【题型】证明题　【知识点】解析几何　【难度】hard
已知椭圆的标准方程为 \(\dfrac{x^2}{4} + y^2 = 1\)，定点 \(A(-2,0)\)，直线 \(l\) 与椭圆交于 \(P,Q\) 两点且不过原点。

\vspace{0.8em}

(1) 求椭圆的焦点坐标，并且指出椭圆上的任意一点到椭圆右焦点的距离的取值范围（直接写出结果，可以不用证明）；

\vspace{0.8em}

(2) 若 \(AP \perp AQ\)，求证：直线 \(l\) 经过定点，并求出定点的坐标；

\vspace{0.8em}

(3) 若直线 \(OP, PQ, OQ\) 的斜率分别为 \(k_1, k_2, k_3\)，且 \(k_2^2 = k_1 k_3\)，求 \(\triangle OPQ\) 面积的取值范围。
【解答】
【详解】（1）$\because$ 椭圆方程为 $\dfrac{x^2}{4} + y^2 = 1$，

$\therefore a^2 = 4, b^2 = 1$，

$\therefore c^2 = a^2 - b^2 = 4 - 1 = 3$，则 $c = \sqrt{3}$，

$\therefore$ 焦点坐标为 $(-\sqrt{3},0),\ (\sqrt{3},0)$

$\because$ 椭圆的长半轴为 $a = \sqrt{4} = 2$，

$\therefore$ 椭圆上的任意一点到椭圆右焦点的距离 $d \in [a-c, a+c] = [2-\sqrt{3}, 2+\sqrt{3}]$。

---

（2）

$\because$ 直线 $l$ 与椭圆交于 $P,Q$ 两点且不过原点，设直线 $l$ 的方程为 $y = kx + m, m \neq 0$，

联立椭圆方程得 $(1 + 4k^2)x^2 + 8kmx + 4m^2 - 4 = 0$，

设点 $P(x_1,y_1), Q(x_2,y_2)$，

$\therefore x_1 + x_2 = -\dfrac{8km}{1 + 4k^2},\ x_1x_2 = \dfrac{4m^2 - 4}{1 + 4k^2}$，

$\because AP \perp AQ,\ \overrightarrow{AP} = (x_1 + 2, y_1),\ \overrightarrow{AQ} = (x_2 + 2, y_2)$，

$\therefore \overrightarrow{AP} \cdot \overrightarrow{AQ} = (x_1 + 2)(x_2 + 2) + y_1y_2 = (1 + k^2)x_1x_2 + (km + 2)(x_1 + x_2) + 4 + m^2 = 0$，

即 $(1 + k^2)\dfrac{4m^2 - 4}{1 + 4k^2} - (km + 2)\dfrac{8km}{1 + 4k^2} + 4 + m^2 = 0$，整理得 $5m^2 + 12k^2 - 16km = 0$，

即 $(5m - 6k)(m - 2k) = 0$，

若 $m = 2k$，则直线方程为 $y = kx + 2k$，过点 $A(-2,0)$，与 $P,Q$ 与 $A$ 不重合矛盾，舍去；

若 $m = \dfrac{6k}{5}$，则直线方程为 $y = kx + \dfrac{6k}{5}$，过定点 $\left(-\dfrac{6}{5}, 0\right)$。

---

（3）

$\because$ 直线 $l$ 与椭圆交于 $P,Q$ 两点且不过原点，设直线 $l$ 的方程为 $y = kx + m, m \neq 0$，

联立椭圆方程得 $(1 + 4k^2)x^2 + 8kmx + 4m^2 - 4 = 0$，

$\therefore \Delta = 64k^2m^2 - 4(1 + 4k^2)(4m^2 - 4) > 0$，

设点 $P(x_1,y_1), Q(x_2,y_2)$，

$\therefore x_1 + x_2 = -\dfrac{8km}{1 + 4k^2},\ x_1x_2 = \dfrac{4m^2 - 4}{1 + 4k^2}$，

$\because k_2 = k_{PQ}$，$P,Q$ 是 $l$ 上的点，

$\therefore k_2 = k,\ k_1 = k_{OP} = \dfrac{y_1}{x_1},\ k_3 = k_{OQ} = \dfrac{y_2}{x_2}$，

$\because k_2^2 = k_1k_3$，

$\therefore k^2 = \dfrac{y_1y_2}{x_1x_2} = \dfrac{(kx_1 + m)(kx_2 + m)}{x_1x_2} = \dfrac{k^2x_1x_2 + km(x_1 + x_2) + m^2}{x_1x_2}$，

$\therefore km(x_1 + x_2) + m^2 = 0$，

$\because m \neq 0$，

$\therefore k(x_1 + x_2) + m = 0$，

$\therefore -\dfrac{8k^2m}{1 + 4k^2} + m = 0$，化简得 $4k^2 = 1$，解得 $k = \pm \dfrac{1}{2}$，

$\because k^2 = \dfrac{1}{4}$，

$\therefore x_1 + x_2 = -\dfrac{8km}{1 + 4k^2} = -4km,\ x_1x_2 = \dfrac{4m^2 - 4}{1 + 4k^2} = 2m^2 - 2$，

$\therefore S_{\triangle OPQ} = \dfrac{1}{2}|m| \cdot |x_1 - x_2| = \dfrac{1}{2}|m|\sqrt{(x_1 + x_2)^2 - 4x_1x_2} = \dfrac{1}{2}|m| \cdot \sqrt{16k^2m^2 - 8m^2 + 8}$
$= \dfrac{1}{2}|m|\sqrt{8 - 4m^2} = |m|\sqrt{2 - m^2}$，

$\because \Delta = 64k^2m^2 - 4(1 + 4k^2)(4m^2 - 4) = 32 - 16m^2 > 0$，

$\therefore m^2 < 2$，

$\because$ 直线不过原点，

$\therefore m \neq 0$，

$\therefore 0 < m^2 < 2$，

令 $t = m^2$，则 $S_{\triangle OPQ} = \sqrt{2m^2 - m^4} = \sqrt{2t - t^2} = \sqrt{1 - (t - 1)^2}$，

当 $t = 1$，即 $m = \pm 1$ 时 $P,Q$ 在坐标轴上，不合题设，

当 $t \to 1$ 时，$S_{\triangle OPQ} \to 1$，当 $t \to 0$ 或 $2$ 时，$S_{\triangle OPQ} \to 0$，

$\therefore \triangle OPQ$ 面积的取值范围是 $(0,1)$。
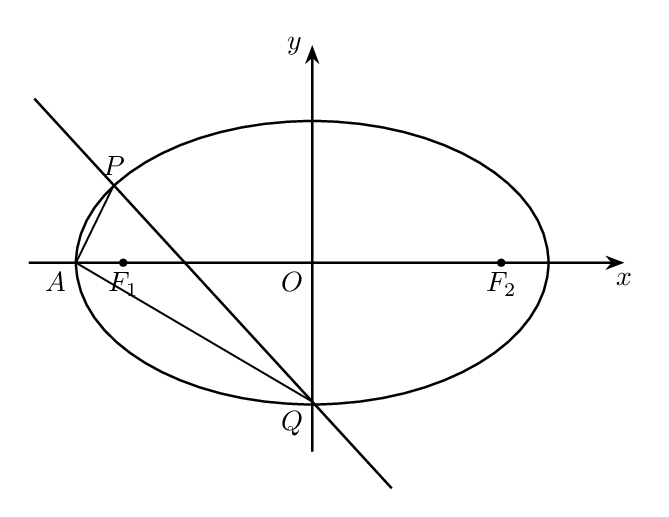
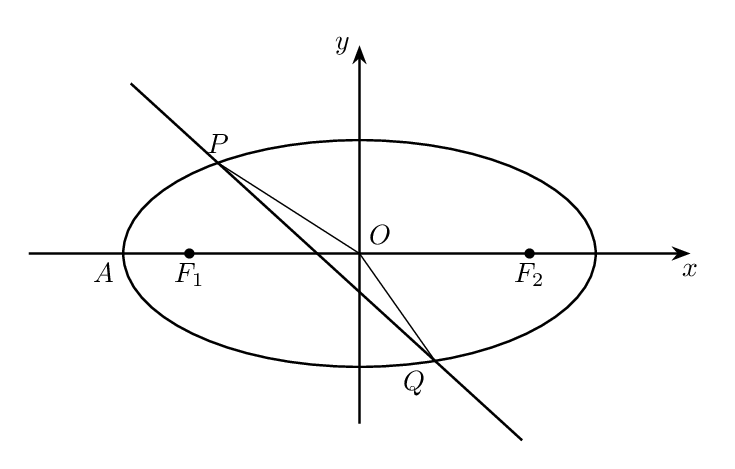